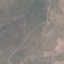
Label: HerbaceousVegetation